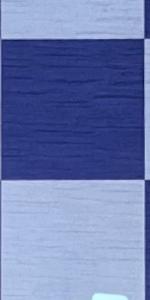
Label: Empty